Question: I'm trying to build an ad-hoc build with test flight.
I have the OS Device selected and am trying to create an archive.
However I get the following warning.
'''
(null): iPhone/iPod Touch: application executable contains unsupported
architecture(s): armv7s (-19031)
'''
I have the following settings for my test flight target.

I can build fine for release.
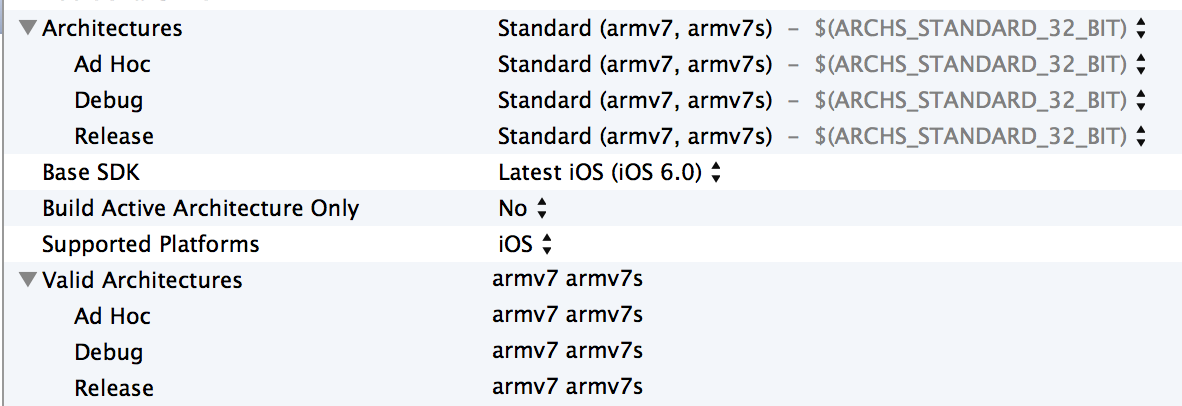
Answer: It looks like you're using an old version of the TestFlight library.
The iPhone 5 uses a new processor (A6), with a modified instruction set (AMRv7s).
Since you are building your app with that architecture too, all linked libraries also needs to support it.
TestFlight provides a new version (1.1) of its library, with support for that specific architecture.
So simply download the new version of the library, link against that, and you'll be fine.
Your "Release" target is compiling and linking fine, because no symbol from the TestFlight library is actually used. But if you need TestFlight support for the iPhone 5, just update to the latest version of the library.